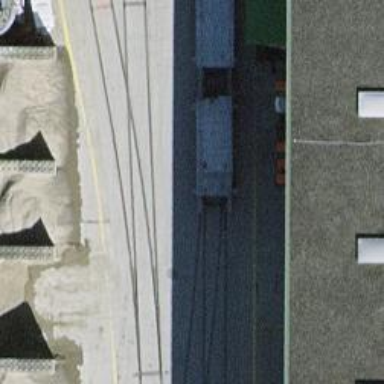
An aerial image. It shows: Railway switch.